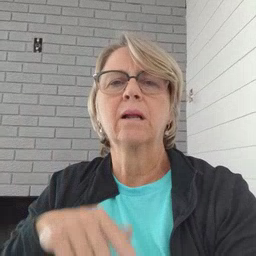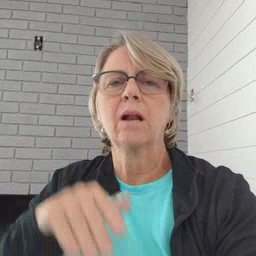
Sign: noisy